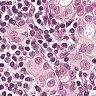
Metastatic tissue present: yes